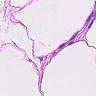
Metastatic tissue present: no